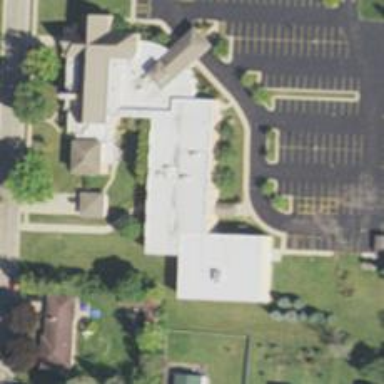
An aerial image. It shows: Place of worship located in school building.